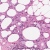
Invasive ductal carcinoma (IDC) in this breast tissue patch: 0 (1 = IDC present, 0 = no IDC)